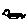
Label: bird